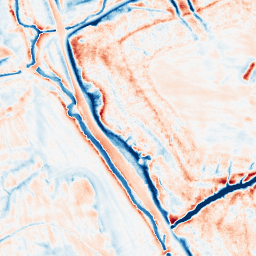
Category: edge_preserving
Decomposition family: anisotropic_diffusion
Decomposition parameters: iterations: 50
kappa: 50
gamma: 0.2
Upsampling method: quintic
Upsampling parameters: scale: 2
Upsampling scale: 2